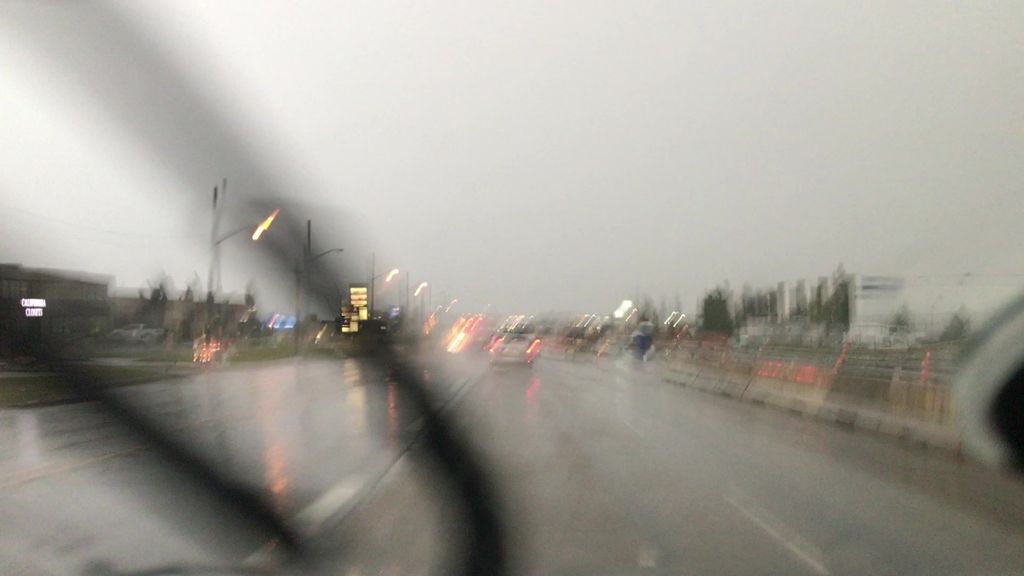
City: edmonton